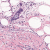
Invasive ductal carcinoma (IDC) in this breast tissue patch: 0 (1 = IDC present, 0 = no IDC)